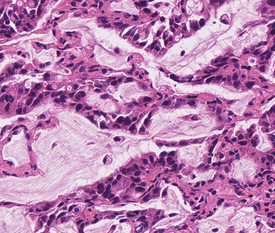
Tumor epithelial tissue: yes
Tumor-associated stroma tissue: no
Normal tissue: no